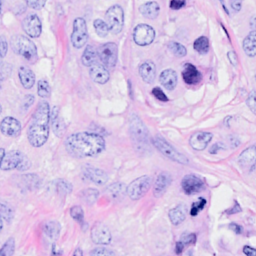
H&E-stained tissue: Breast